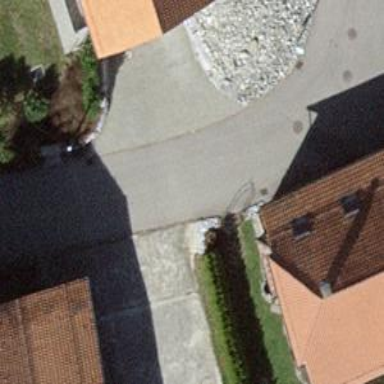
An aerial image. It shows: Residential road with asphalt surface.